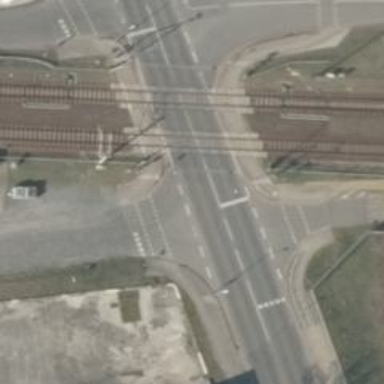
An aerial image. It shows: Level crossing with lights and saltire markings. The crossing has double half barrier.